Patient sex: F
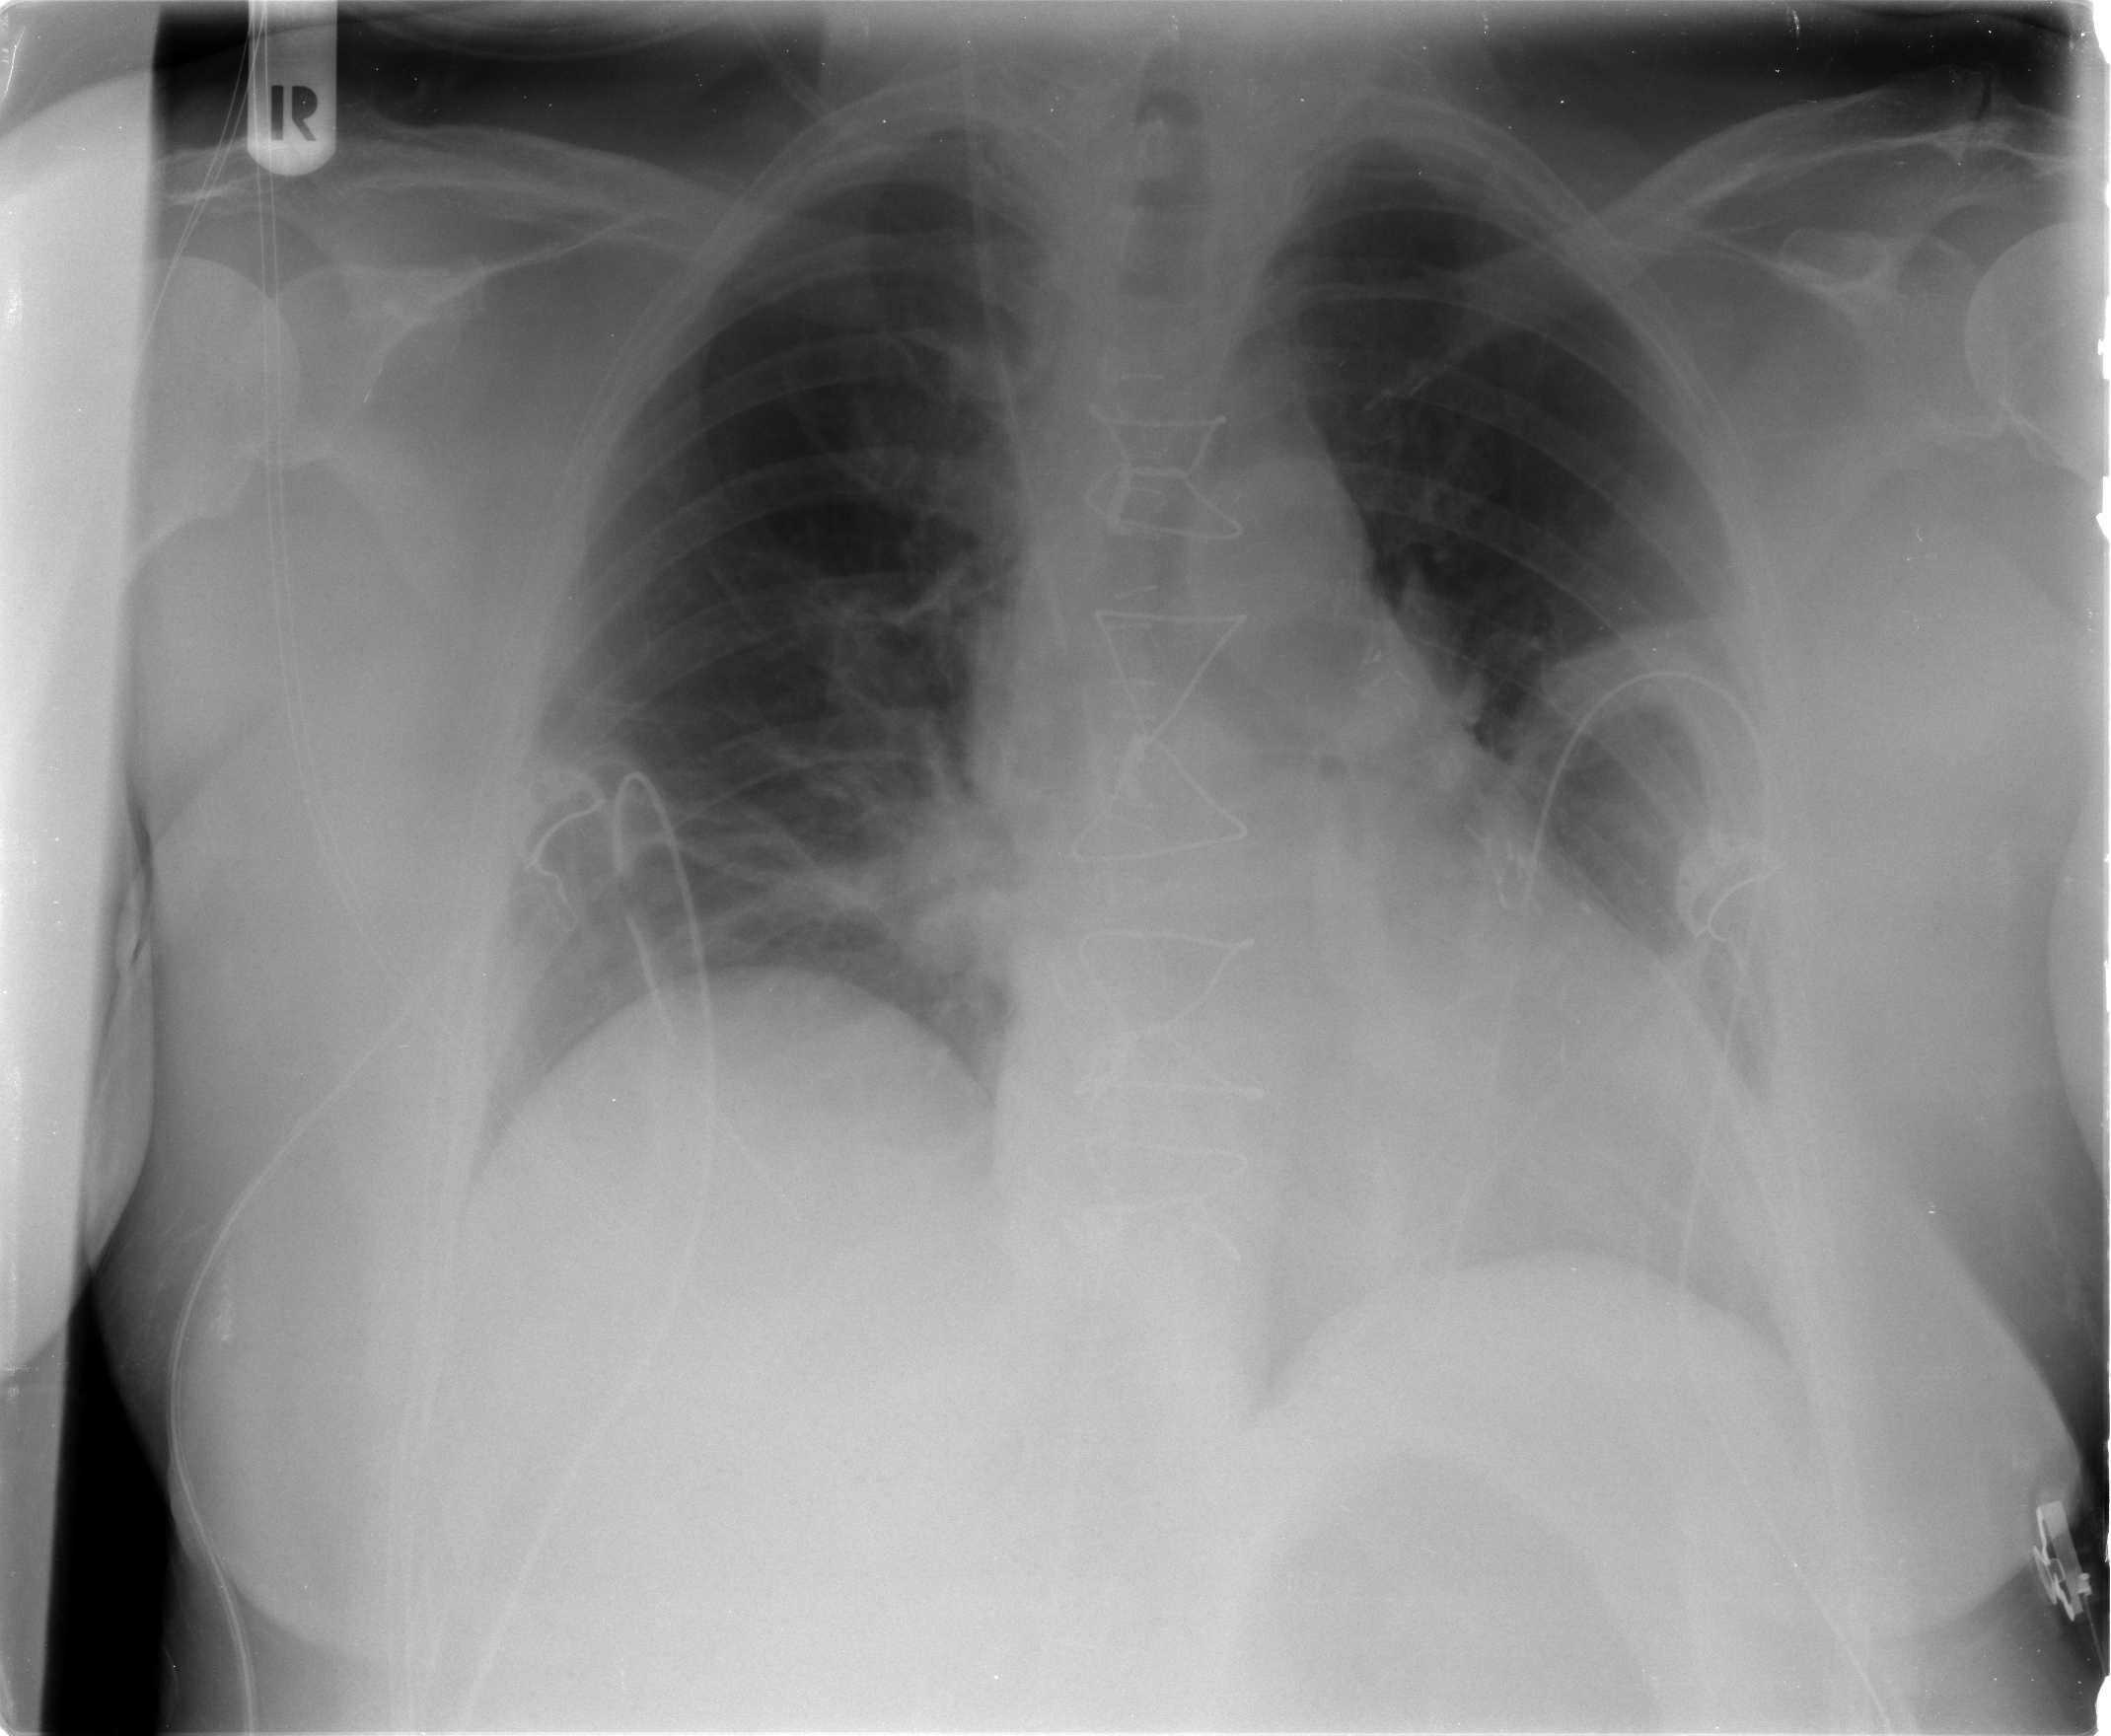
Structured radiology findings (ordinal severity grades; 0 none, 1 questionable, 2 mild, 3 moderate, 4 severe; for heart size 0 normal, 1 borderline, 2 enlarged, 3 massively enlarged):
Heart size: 2
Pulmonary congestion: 2
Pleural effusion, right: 0
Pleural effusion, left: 2
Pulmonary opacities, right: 0
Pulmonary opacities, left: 0
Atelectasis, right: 2
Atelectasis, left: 2